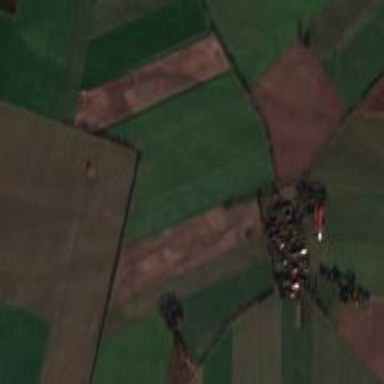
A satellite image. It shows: Picturesque farmland scene.